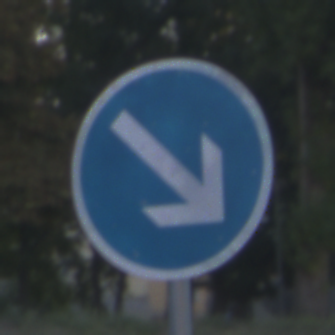
Verkehrszeichen: VorgeschriebeneVorbeifahrtRechts
Umgebung: Outdoor, Urban
Tageszeit: SunriseSunset
Wetter: Clear
Licht: Natural
Jahreszeit: NotSpecified
Kontrast: LowContrast